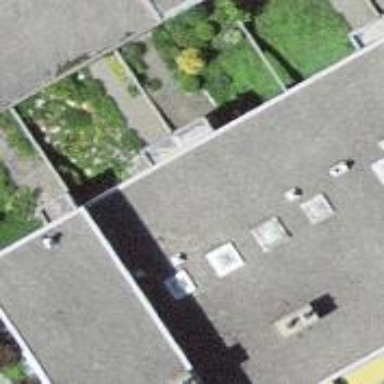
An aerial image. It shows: Residential building.